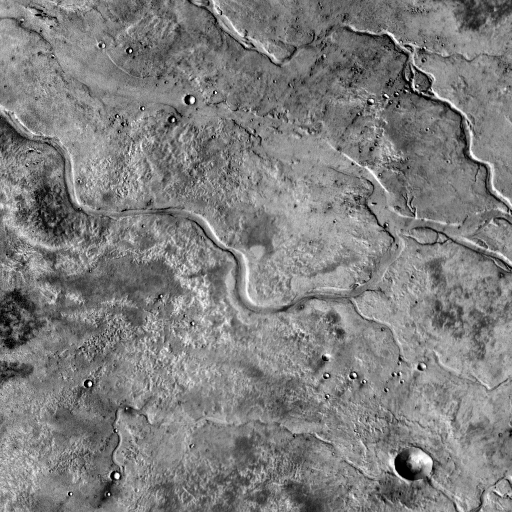
Crater classes present: Background, Other, Layered, Secondary